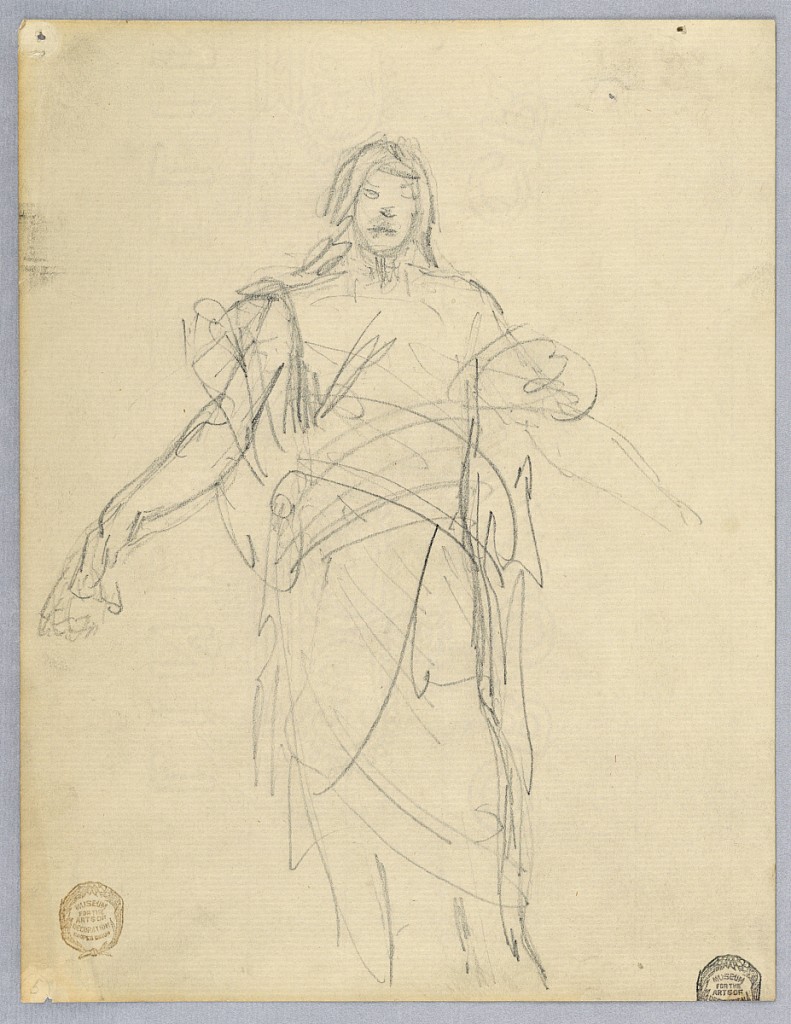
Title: Study for Christ, Chancel of St. Bartholomew, New York
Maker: Francis Augustus Lathrop, American, 1849–1909
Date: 1893–94
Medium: Graphite on paper
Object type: Drawing
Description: Sketch for Christ in the painting in the chancel of St. Bartholomew, New York City. Three quarter figure; the legs and lower parts of the arms are bare.